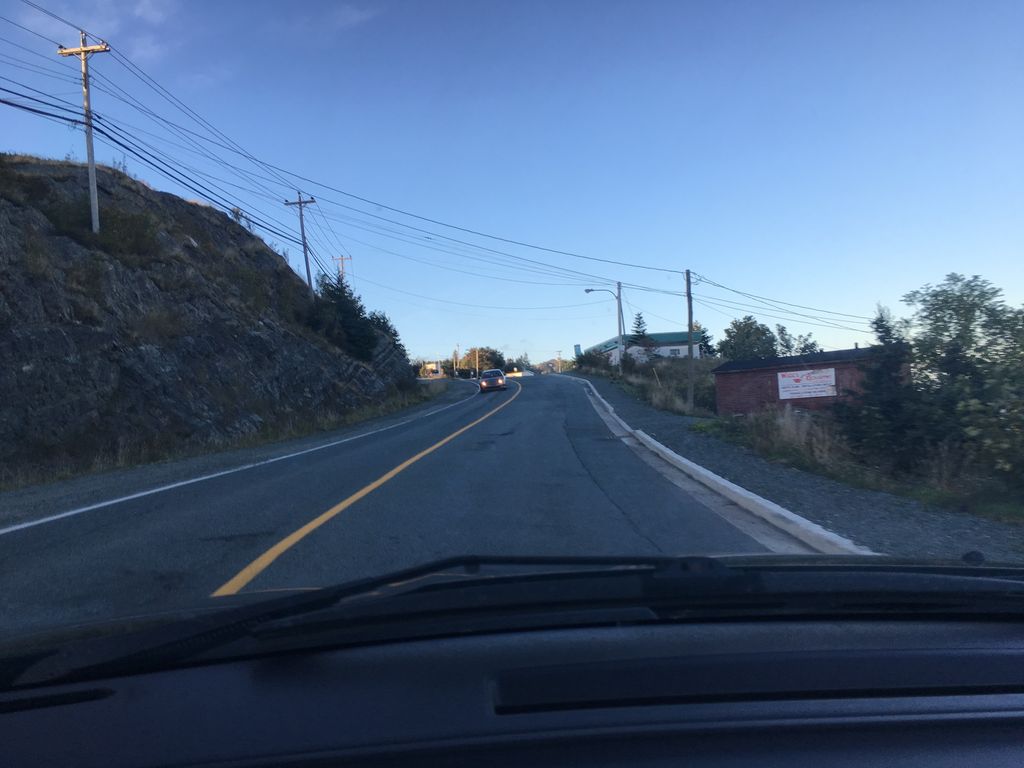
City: st_johns